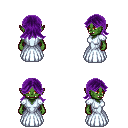
a pixel art fantasy rpg character, female body template, orc, green skin, underdress, magenta pants, purple loose hair, four views (front, back, left, right), 2x2 character sprite sheet, small pixel art, hard edges, no anti-aliasing